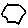
Label: hexagon